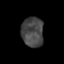
Tissue: skin
Cell type: Epithelial cells
Senescence score: 0.2206
Nuclear area (px): 641
Mean DAPI intensity: 70.744